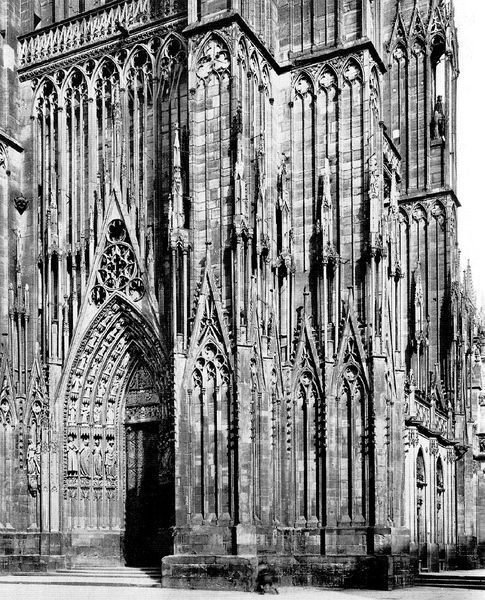
Titel: Westfassade des Straßburger Münsters
Standort: Straßburg, Münster (EU - F)
Schlagwörter: fenster, säulen, tür, gebäude, architektur, steine, kirche, gotik, renaissance, statue, bogen, fassade, mauer, treppe, spitz, tor, foto, bögen, eingang, dom, schwarzweiß, kathedrale, rom, portal, gotisch, spitzbogen, spitzbögen, florenz, gothik, spitzgiebel, köln, kirhe, mailand, stufenportal, spitzig